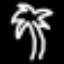
Label: palm tree